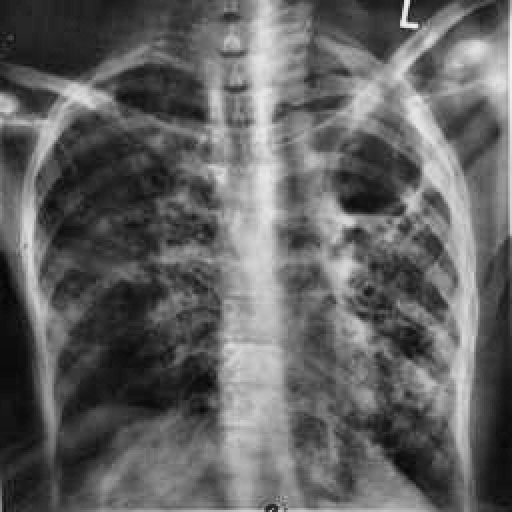
Finding: TUBERCULOSIS